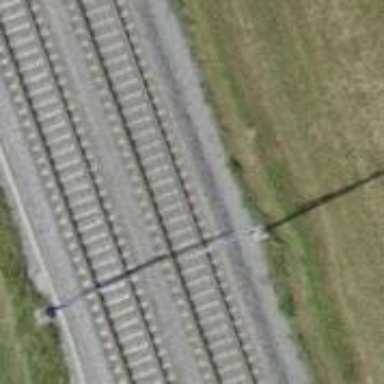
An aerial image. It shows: Single-track railway bridge with electrified contact line.